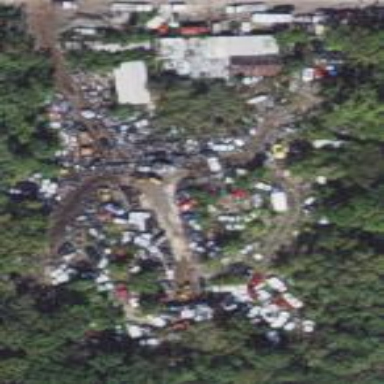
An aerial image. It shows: Scrap yard located in industrial area.